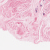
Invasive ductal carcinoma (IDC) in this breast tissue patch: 0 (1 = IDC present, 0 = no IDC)